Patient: sex F, age 52
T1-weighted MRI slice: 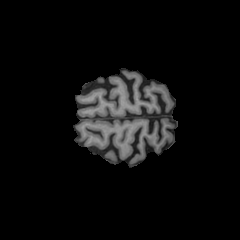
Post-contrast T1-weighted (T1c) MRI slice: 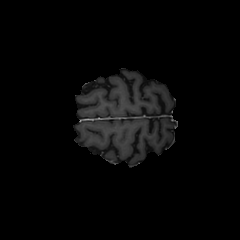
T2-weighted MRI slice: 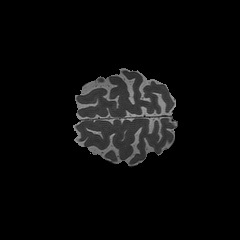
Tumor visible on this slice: no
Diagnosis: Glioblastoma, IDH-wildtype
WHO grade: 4